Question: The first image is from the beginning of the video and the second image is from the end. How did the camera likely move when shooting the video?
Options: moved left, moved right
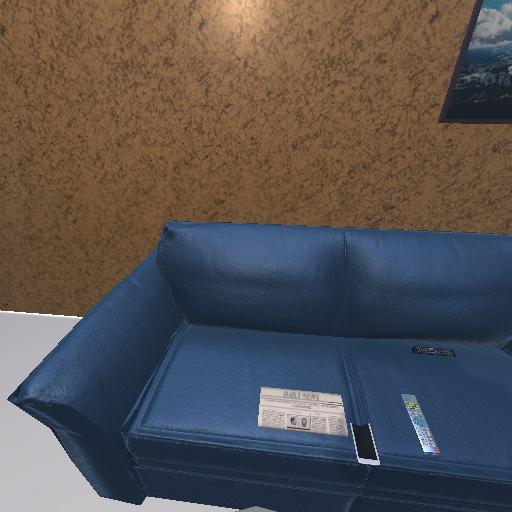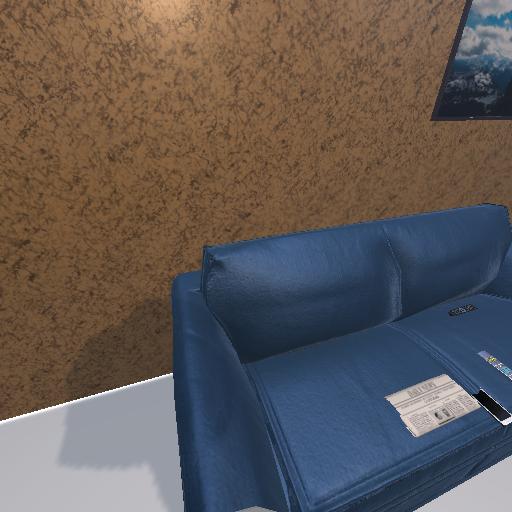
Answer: moved left